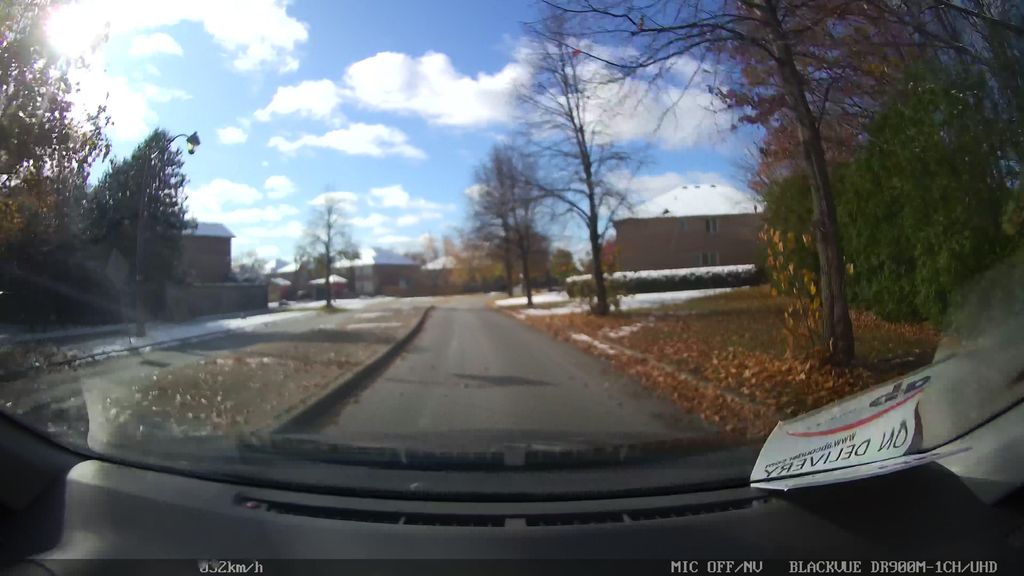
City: toronto